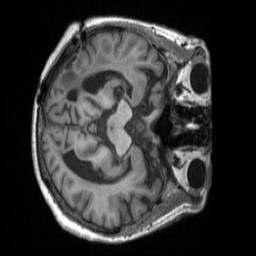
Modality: T1w
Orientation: axial
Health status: ill
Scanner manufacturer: siemens
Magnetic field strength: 3 T
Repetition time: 1.9 s
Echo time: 0.00251 s